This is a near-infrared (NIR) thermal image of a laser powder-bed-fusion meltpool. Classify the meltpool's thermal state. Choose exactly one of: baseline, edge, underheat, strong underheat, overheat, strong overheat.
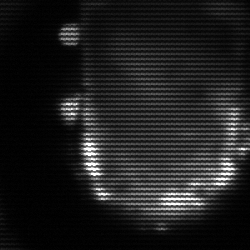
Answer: baseline